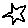
Label: star